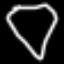
Label: diamond